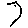
Label: hexagon